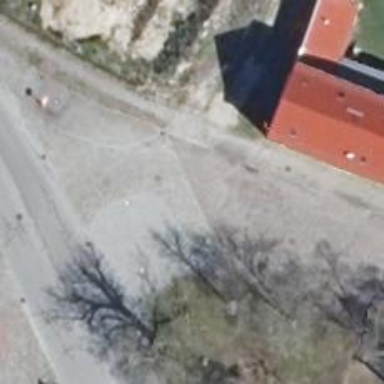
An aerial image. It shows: Residential road with sett sidewalk on the right side.